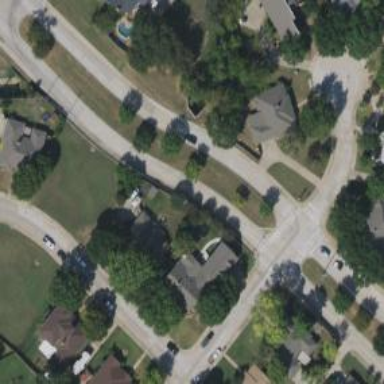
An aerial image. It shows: Secondary road with separate sidewalks.